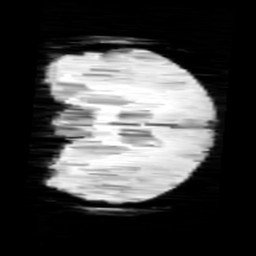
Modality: minIP
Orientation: coronal
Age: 11
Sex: female
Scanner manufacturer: siemens
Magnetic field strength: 3 T
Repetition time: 0.027 s
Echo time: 0.02 s